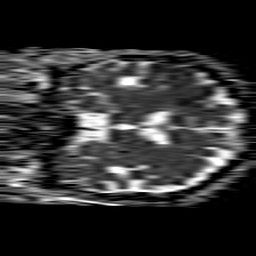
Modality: ADC
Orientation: coronal
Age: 76
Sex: male
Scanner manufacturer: philips
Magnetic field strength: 1.5 T
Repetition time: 4.6 s
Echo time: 0.08517 s